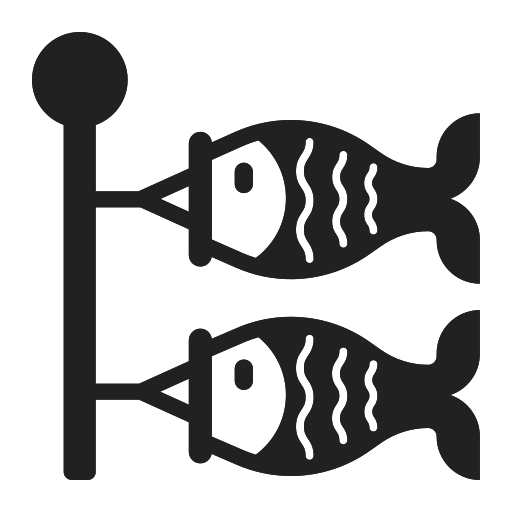
carp streamer high contrast